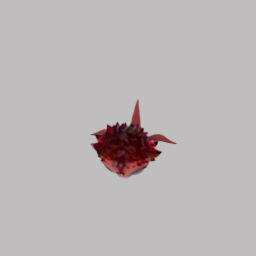
Label: animals